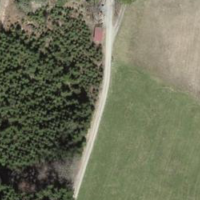
EUNIS habitat code: 44
Species observed at this site:
Cirsium arvense